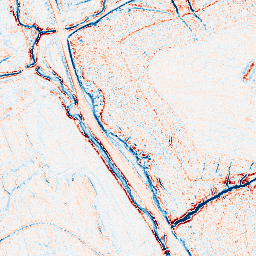
Category: edge_preserving
Decomposition family: anisotropic_diffusion
Decomposition parameters: iterations: 5
kappa: 10
gamma: 0.2
Upsampling method: lanczos
Upsampling parameters: scale: 8
Upsampling scale: 8